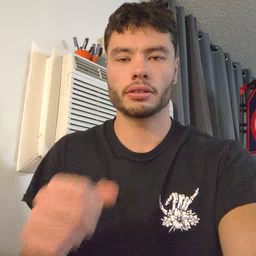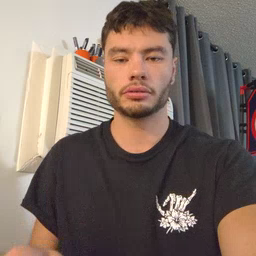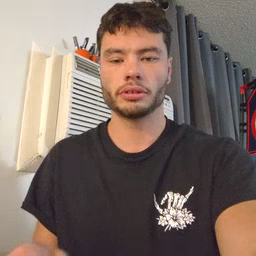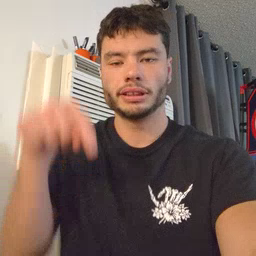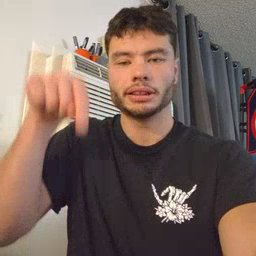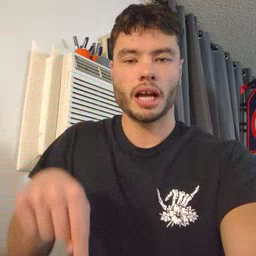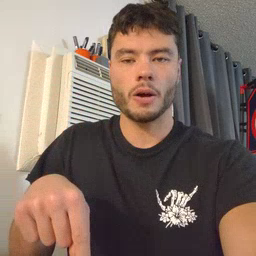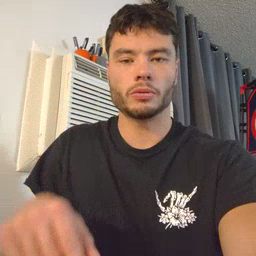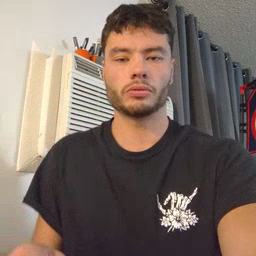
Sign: down